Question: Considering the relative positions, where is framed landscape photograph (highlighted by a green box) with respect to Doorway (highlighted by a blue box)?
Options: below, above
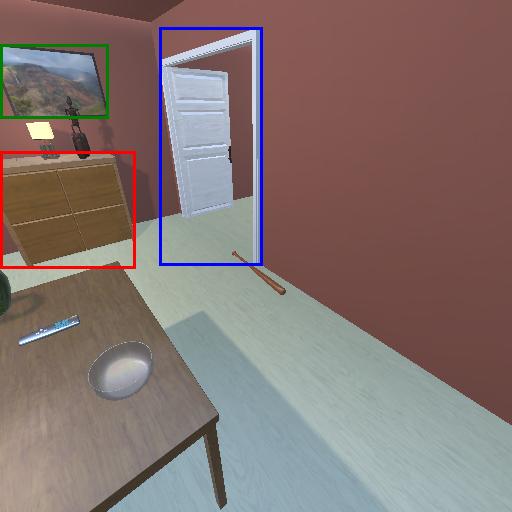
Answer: below